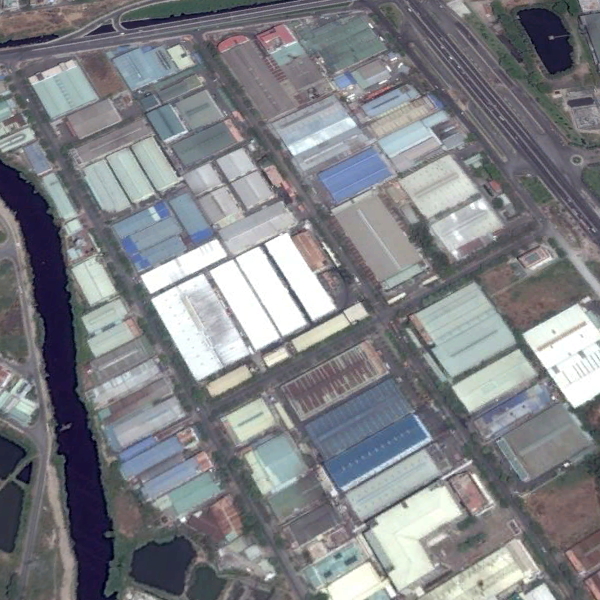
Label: Industrial